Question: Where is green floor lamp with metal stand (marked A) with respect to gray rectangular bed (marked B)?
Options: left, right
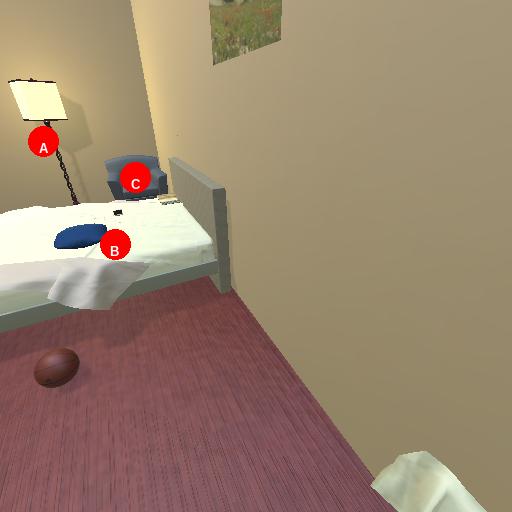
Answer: left